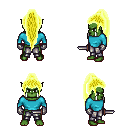
a pixel art fantasy rpg character, male body template, orc, green skin, teal long-sleeve shirt, metal pants, gold extra-long topknot hairstyle, metal gloves, dagger, four views (front, back, left, right), 2x2 character sprite sheet, small pixel art, hard edges, no anti-aliasing